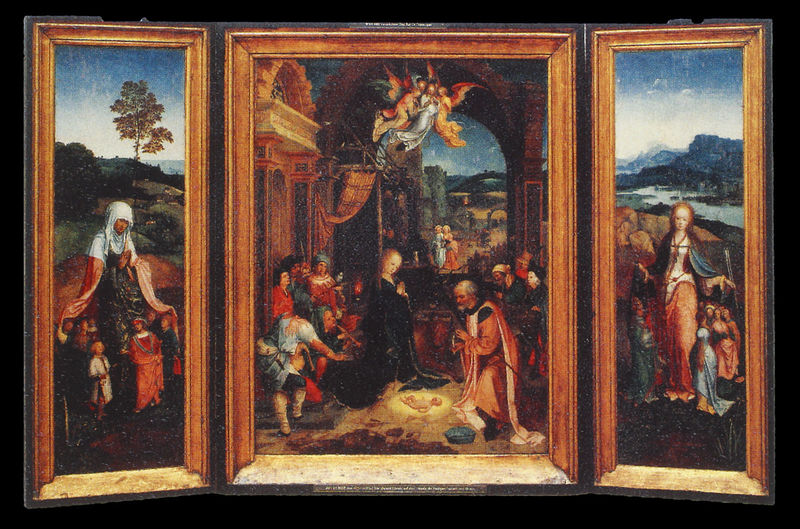
Titel: Triptychon mit der Anbetung der Hirten
Künstler: Jan de Beer
Institution: Köln, Wallraf-Richartz-Museum
Schlagwörter: baum, blau, flügel, gemälde, himmel, meer, wolken, fluss, menschen, see, stadt, braun, frau, holz, licht, stroh, schleier, rahmen, bild, horizont, gold, mantel, kind, kinder, engel, bilder, gebirge, spielen, palme, tor, beten, gebet, altar, flöte, pfarrer, christus, jesus, stall, könige, heilig, maria, magdalena, szenen, josef, joseph, geburt, krippe, säugling, weihnachten, jesuskind, retabel, flügelaltar, triptychon, triptichon, christi geburt, geboren